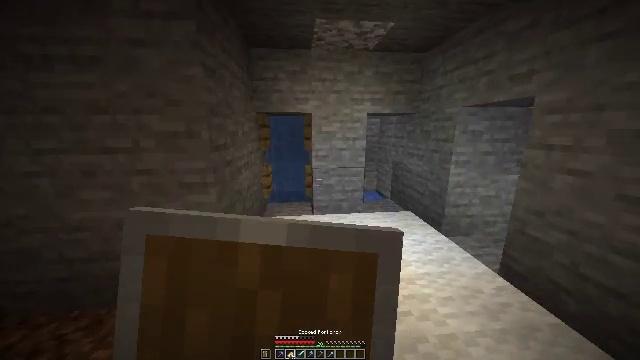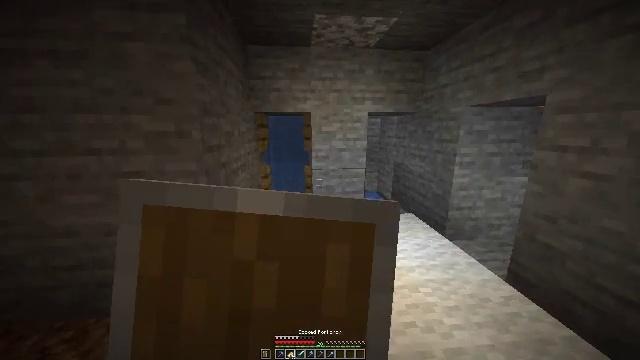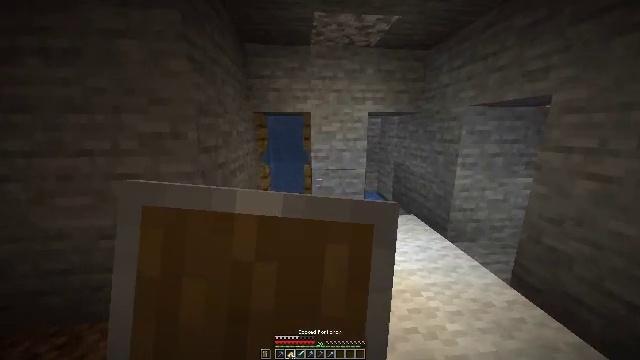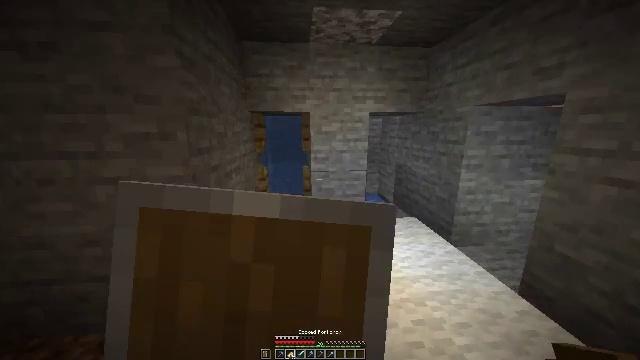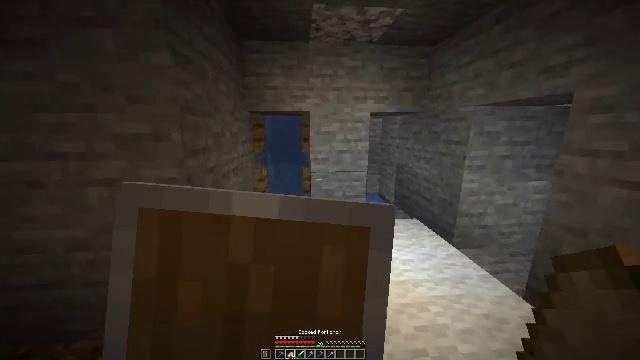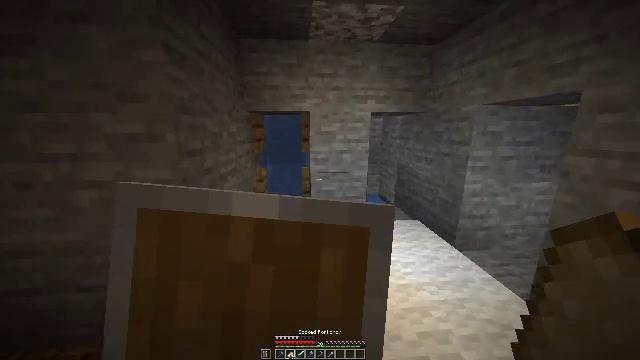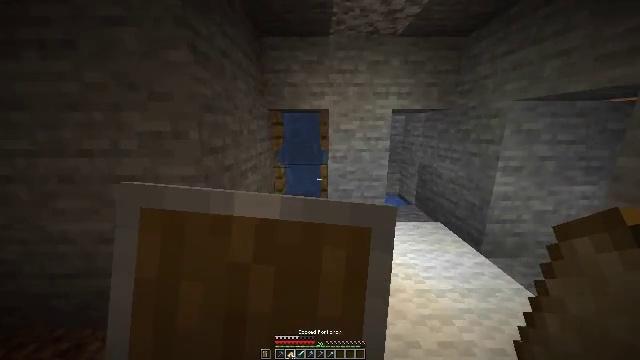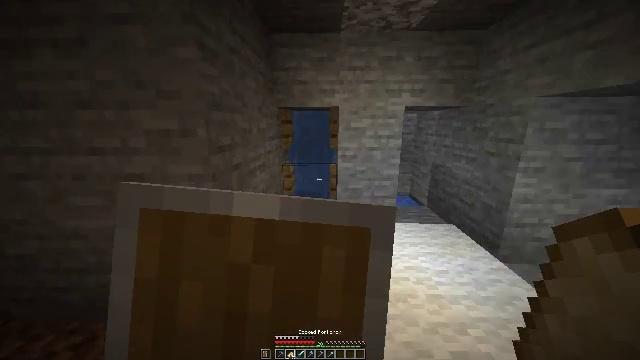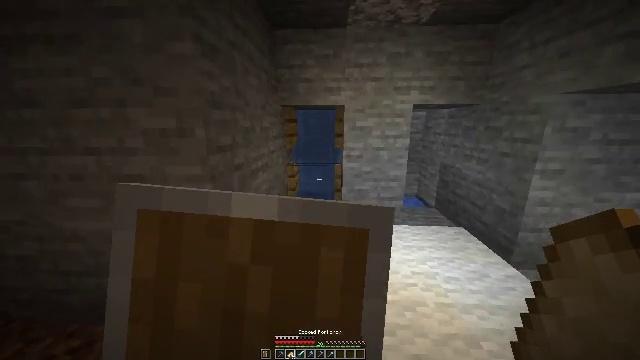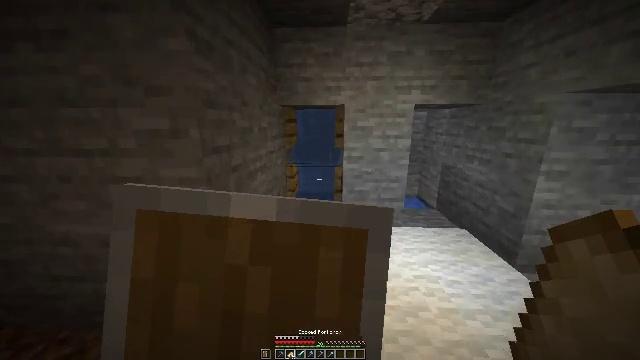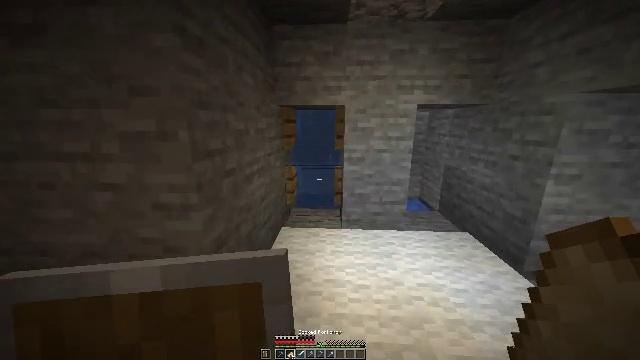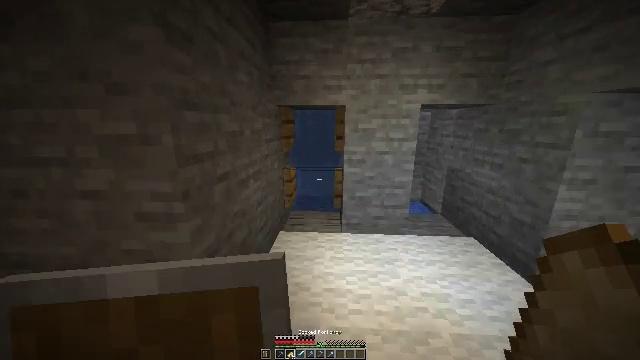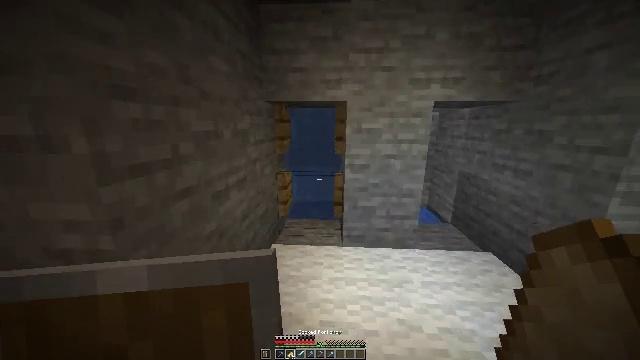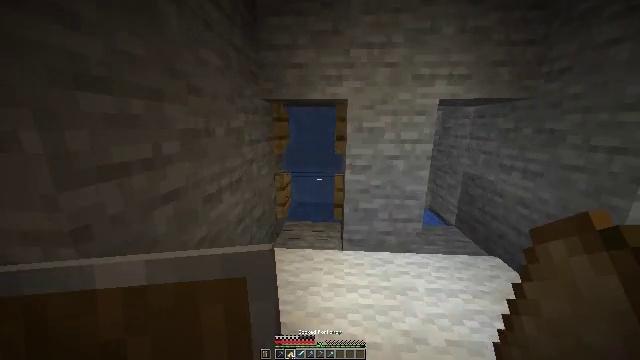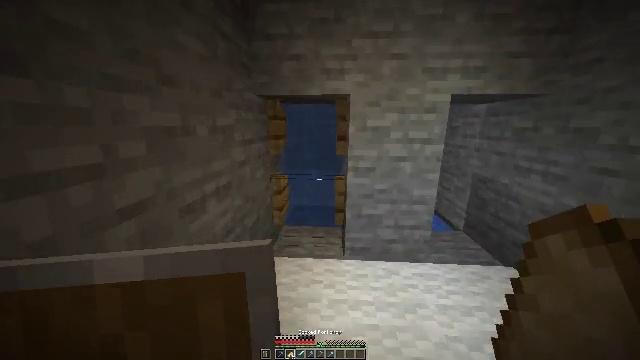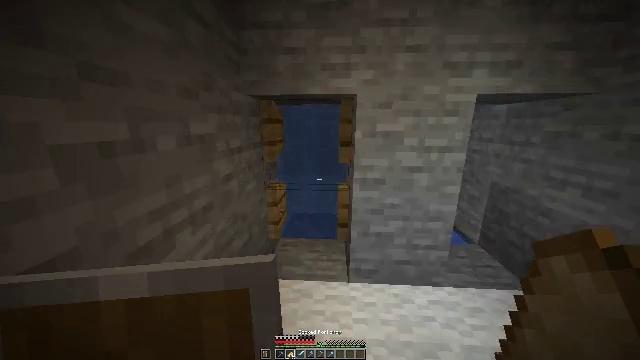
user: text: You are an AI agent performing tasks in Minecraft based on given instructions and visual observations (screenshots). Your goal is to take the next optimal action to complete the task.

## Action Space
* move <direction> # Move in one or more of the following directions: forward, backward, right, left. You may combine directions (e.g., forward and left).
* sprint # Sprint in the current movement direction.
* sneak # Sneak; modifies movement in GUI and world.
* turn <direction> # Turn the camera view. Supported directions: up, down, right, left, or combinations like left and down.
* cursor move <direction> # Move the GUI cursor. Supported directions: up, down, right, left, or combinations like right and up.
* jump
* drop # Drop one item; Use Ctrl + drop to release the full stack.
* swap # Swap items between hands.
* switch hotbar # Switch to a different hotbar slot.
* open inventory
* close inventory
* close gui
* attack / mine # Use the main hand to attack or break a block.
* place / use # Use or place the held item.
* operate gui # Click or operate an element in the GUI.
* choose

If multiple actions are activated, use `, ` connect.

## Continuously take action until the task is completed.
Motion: motion action
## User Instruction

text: Mine the blue shulker box.
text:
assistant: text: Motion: move forward, use / place
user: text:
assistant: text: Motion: move forward, use / place
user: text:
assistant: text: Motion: move forward, use / place
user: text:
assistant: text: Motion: move forward, use / place
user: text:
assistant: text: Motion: move forward, use / place
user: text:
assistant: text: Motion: move forward, turn left, use / place
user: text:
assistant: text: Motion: move forward, turn left, use / place
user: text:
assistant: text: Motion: move forward, turn left, use / place
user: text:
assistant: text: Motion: move forward, use / place
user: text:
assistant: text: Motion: move forward
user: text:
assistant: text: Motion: move forward
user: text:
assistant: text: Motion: move forward, sprint
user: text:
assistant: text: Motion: move forward, sprint
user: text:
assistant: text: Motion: move forward, sprint
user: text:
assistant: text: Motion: move forward
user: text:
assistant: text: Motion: move forward
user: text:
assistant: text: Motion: move forward
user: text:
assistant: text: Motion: move forward
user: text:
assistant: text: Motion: move forward
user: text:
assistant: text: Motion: move forward
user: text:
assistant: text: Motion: move forward
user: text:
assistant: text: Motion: move forward
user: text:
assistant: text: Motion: move forward
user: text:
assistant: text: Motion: move forward
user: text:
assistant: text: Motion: move forward
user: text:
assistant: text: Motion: move forward
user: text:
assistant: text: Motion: move forward
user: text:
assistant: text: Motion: move forward
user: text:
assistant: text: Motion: move forward
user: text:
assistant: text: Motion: move forward